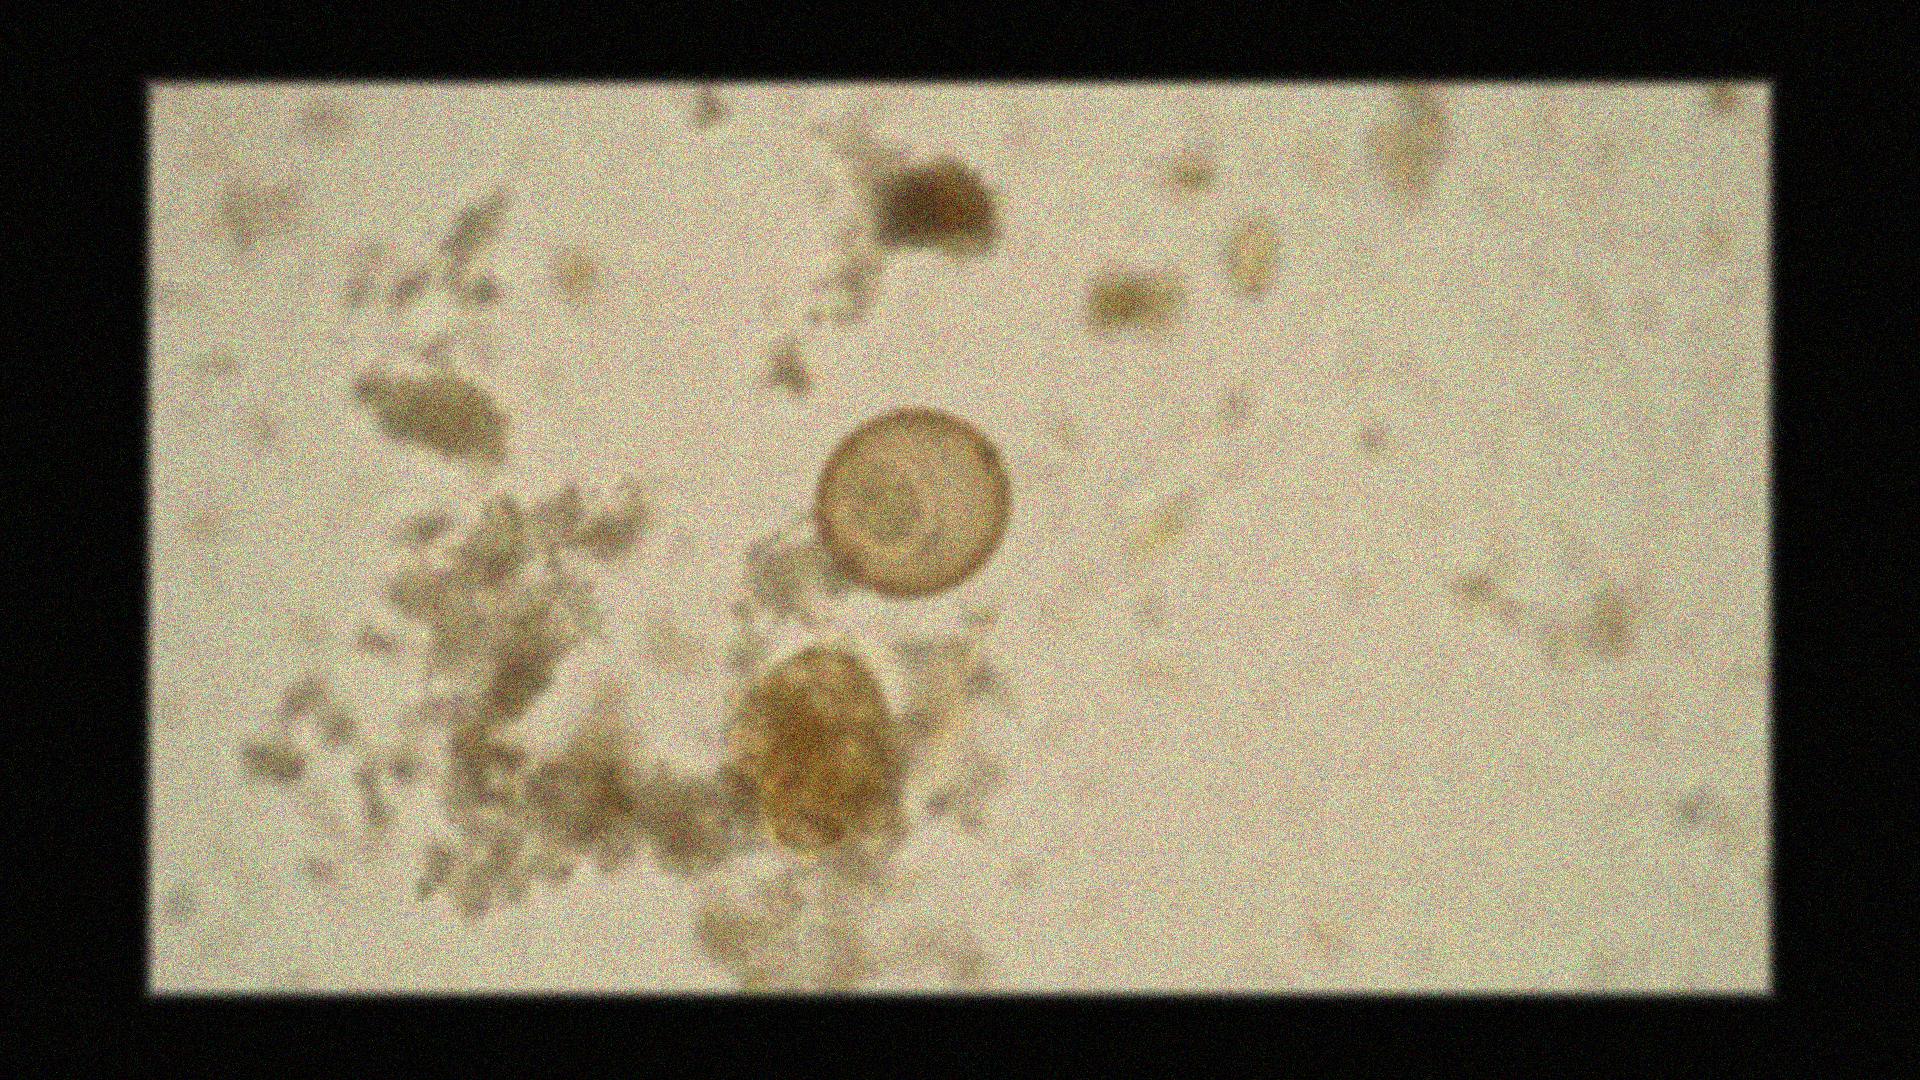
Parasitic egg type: Hymenolepis diminuta